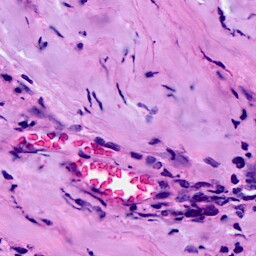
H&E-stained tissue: Breast